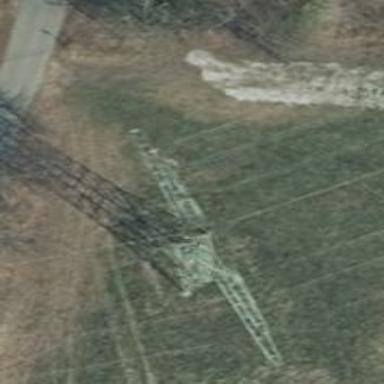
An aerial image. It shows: Power tower.